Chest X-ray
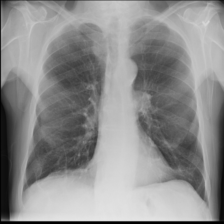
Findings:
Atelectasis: negative
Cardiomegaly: negative
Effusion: negative
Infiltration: negative
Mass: negative
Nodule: negative
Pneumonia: negative
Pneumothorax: negative
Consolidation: negative
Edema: negative
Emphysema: positive
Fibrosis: negative
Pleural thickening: negative
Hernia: negative